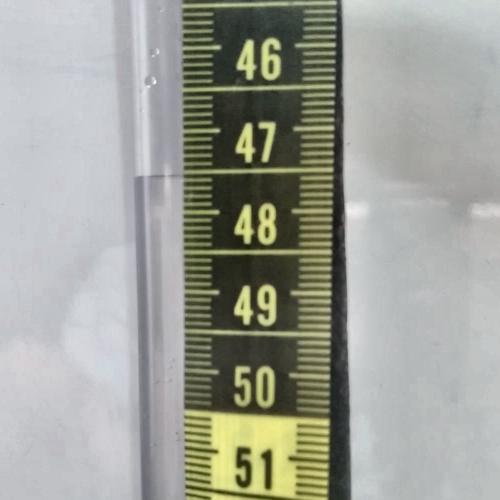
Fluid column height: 47.5 cm